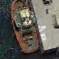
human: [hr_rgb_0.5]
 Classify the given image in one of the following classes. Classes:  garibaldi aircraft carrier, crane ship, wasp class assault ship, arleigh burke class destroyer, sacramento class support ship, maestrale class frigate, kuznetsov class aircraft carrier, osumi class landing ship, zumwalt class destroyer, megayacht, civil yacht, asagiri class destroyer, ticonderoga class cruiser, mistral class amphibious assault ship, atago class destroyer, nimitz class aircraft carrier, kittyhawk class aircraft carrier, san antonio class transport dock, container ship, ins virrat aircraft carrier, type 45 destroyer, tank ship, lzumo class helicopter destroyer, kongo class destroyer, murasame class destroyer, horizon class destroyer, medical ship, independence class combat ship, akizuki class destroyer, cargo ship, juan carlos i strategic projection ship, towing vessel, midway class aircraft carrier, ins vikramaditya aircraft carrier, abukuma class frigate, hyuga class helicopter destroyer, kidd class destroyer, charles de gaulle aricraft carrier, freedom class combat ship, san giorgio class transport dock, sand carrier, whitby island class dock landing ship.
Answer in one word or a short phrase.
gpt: Towing vessel